Question: I have a class/ QDialog (let's call it "Frame") that contains other classes. This is what it looks like:

In the above screenshot, everything inside the green rectangle is actually a separate class/custom QWidget (let's call it "Page3" since it is the third item in the list) placed inside a QStackedWidget while everything outside the rectangle is part of Frame. Everything inside the rectangle is therefore separate from Frame even though it appears to be part of the same form. Clicking the and objects causes a separate page to load inside the QStackedWidget. All of these classes must be able to communicate with each other.
The problem is, I'm not sure how to access Frame's public methods or variables from inside Page3. See, one of the functions of Page3 is to unlock the OK button in Frame when the contents of the two password fields ( & ) match. To do this, Page3 needs to call the method that unlocks the buttons in Frame. I need to communicate with the currently-running instance of Frame instead of creating a new copy so instantiating Frame from inside Page3 doesn't work. I can't use parent() either because that simply refers to the QStackedWidget inside Frame instead of Frame itself.
I'd appreciate it if someone could tell me how to do this.
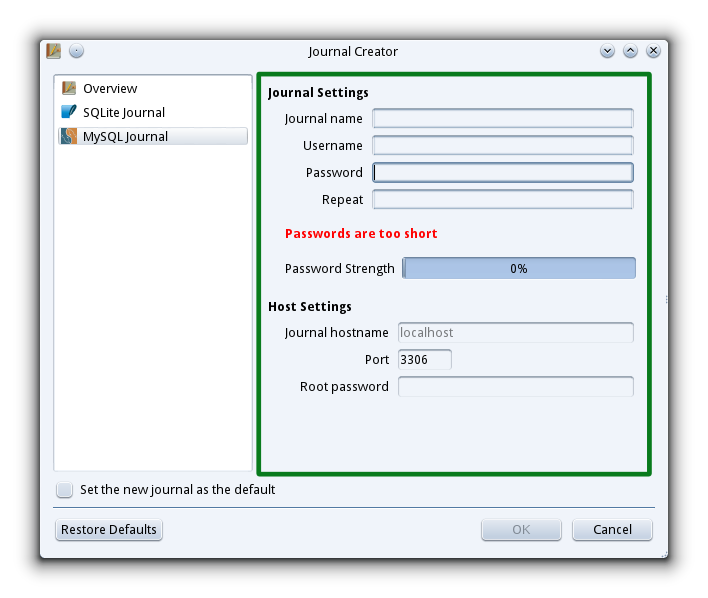
Answer: I prefer to do this kind of thing (communication between a child widget and its parent) using signals and slots. Why? Because if the child depends explicitly on the parent, you end up with a circular dependency, and it's harder to change your design in the future.
The simplest solution is to have Page3 emit an "unlockOk" signal which is connected to a slot in Frame which does the actual "unlocking" of the button. Frame could connect the signal and slot in its constructor, or wherever else it's actually instantiating the Page3 object.
If you want to take it a step further, you could make the signals more generic; for example, signals called "inputValid" (which would be emitted when the password fields match) and "inputInvalid", which would be connected to "unlockOk" and "lockOk" slots. The reason for doing this is that you could re-use the signals in other parts of your application if you need to, and their names clearly indicate what they're communicating.